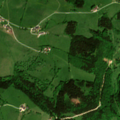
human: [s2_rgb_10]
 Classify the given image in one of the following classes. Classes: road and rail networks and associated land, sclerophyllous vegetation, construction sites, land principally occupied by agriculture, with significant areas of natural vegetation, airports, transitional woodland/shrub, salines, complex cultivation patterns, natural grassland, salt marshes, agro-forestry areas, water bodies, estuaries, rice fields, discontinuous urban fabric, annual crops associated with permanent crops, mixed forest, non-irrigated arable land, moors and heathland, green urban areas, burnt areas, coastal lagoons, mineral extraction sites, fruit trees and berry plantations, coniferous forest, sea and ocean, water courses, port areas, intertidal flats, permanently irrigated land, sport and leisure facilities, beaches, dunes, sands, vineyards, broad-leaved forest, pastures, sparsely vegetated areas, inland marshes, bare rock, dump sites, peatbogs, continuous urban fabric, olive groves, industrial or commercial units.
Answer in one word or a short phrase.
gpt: pastures, mixed forest